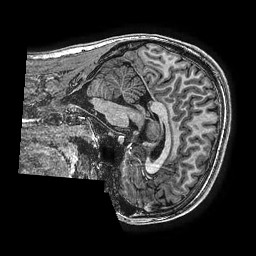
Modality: T1w
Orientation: sagittal
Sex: male
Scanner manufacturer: ge
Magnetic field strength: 3 T
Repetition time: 0.007644 s
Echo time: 0.003468 s